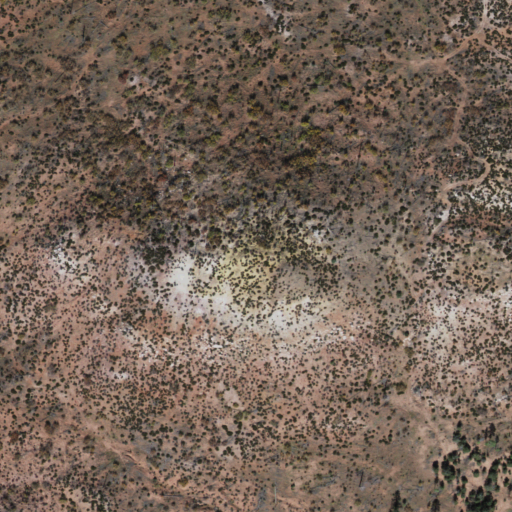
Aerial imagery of mountain in Arizona named Saul Point containing shrub and evergreen forest